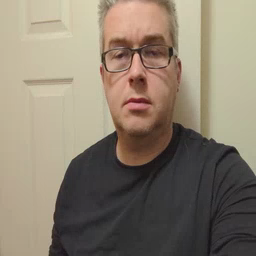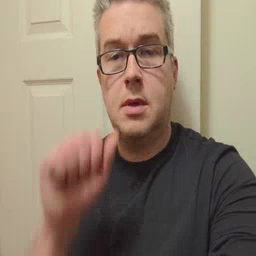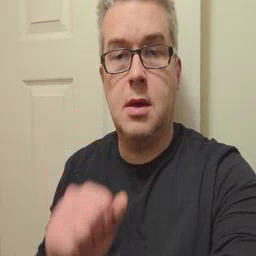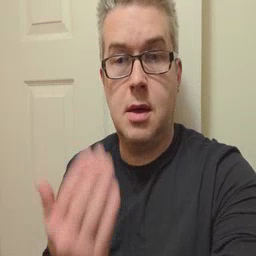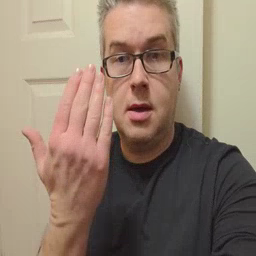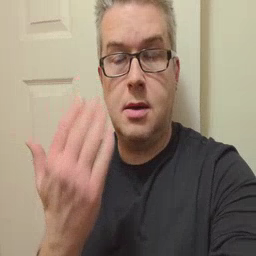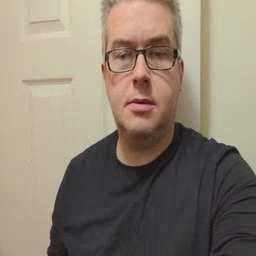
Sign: mitten